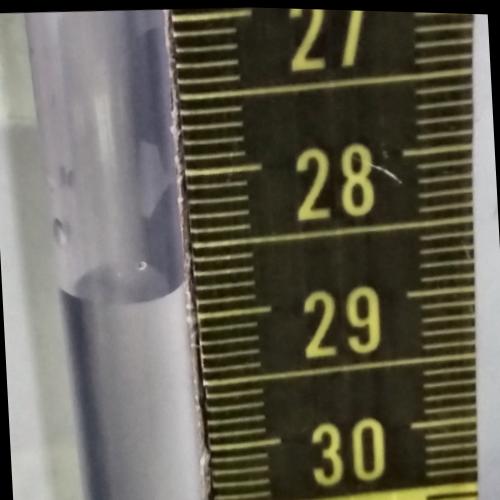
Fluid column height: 28.8 cm